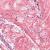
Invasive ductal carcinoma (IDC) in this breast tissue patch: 0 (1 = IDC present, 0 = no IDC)